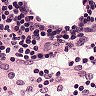
Metastatic tissue present: no